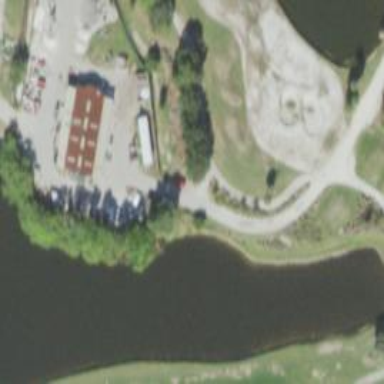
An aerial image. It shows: Path designated for golf carts.